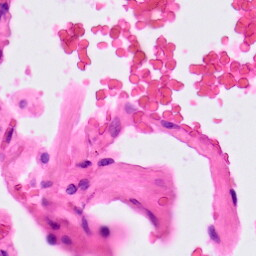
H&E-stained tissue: Lung